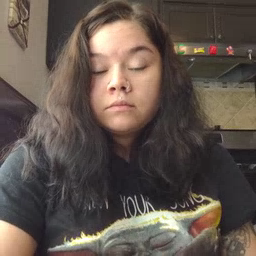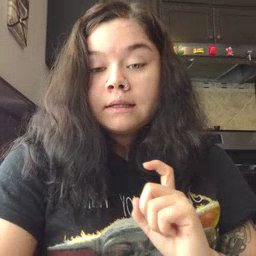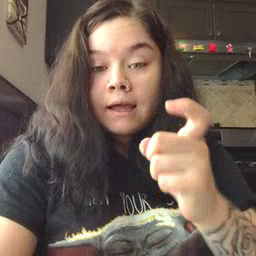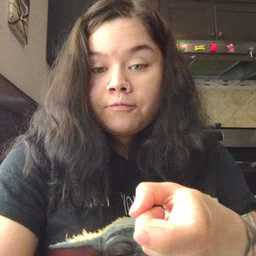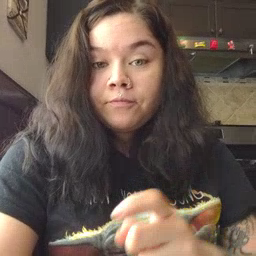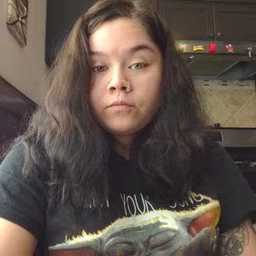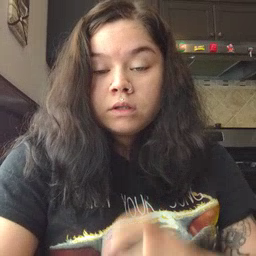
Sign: gift